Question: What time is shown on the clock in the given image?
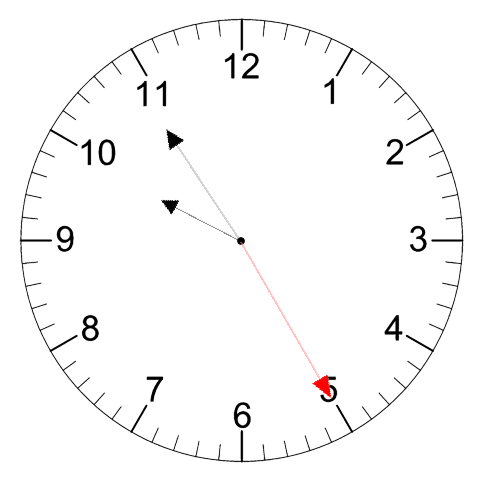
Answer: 09:54:25